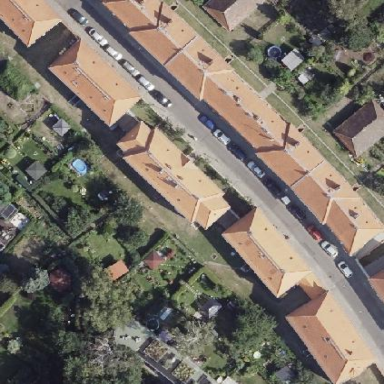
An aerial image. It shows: Hipped roof house.